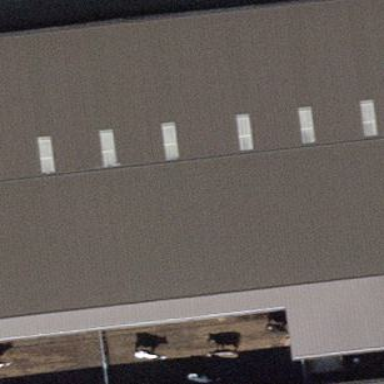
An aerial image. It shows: Skillion-roofed farm auxiliary building.